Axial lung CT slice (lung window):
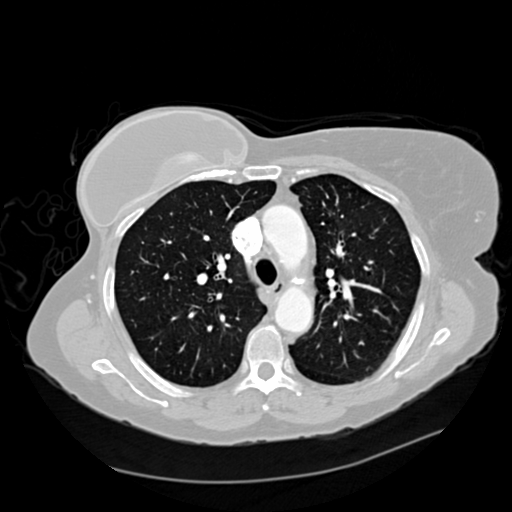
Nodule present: no